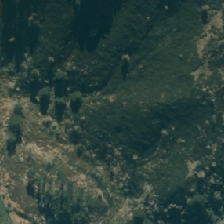
Land cover: grose_broom